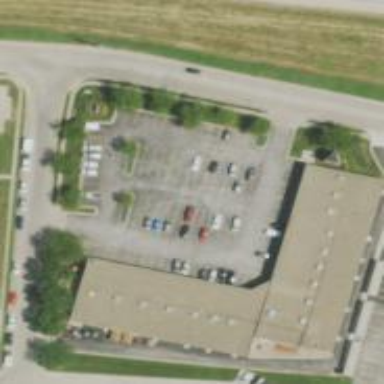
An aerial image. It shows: Healthcare clinic.